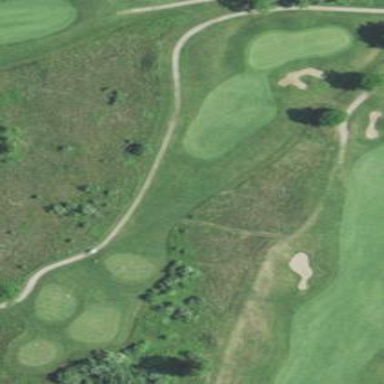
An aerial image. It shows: Rough area on grassy golf course.